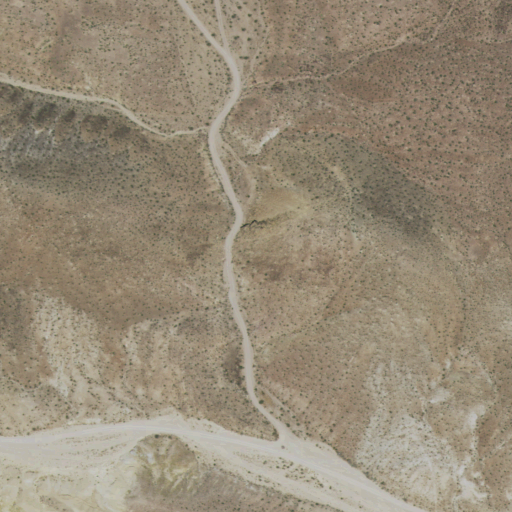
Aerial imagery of gap in California named Tin Can Alley containing shrub, open development, and low intensity development